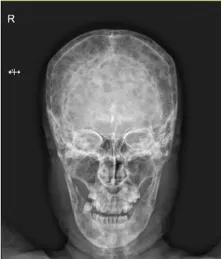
Skull X-ray prompted that the skull and maxillofacial bone (A,B) were found to have diffuse worm-like low-density bone destruction and there was no obvious hardening at the edge.
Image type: radiology (x_ray)